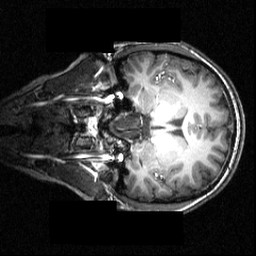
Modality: T1w
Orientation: coronal
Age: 20
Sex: female
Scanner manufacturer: siemens
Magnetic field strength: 3.951 T
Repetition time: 1.5 s
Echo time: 0.00335 s